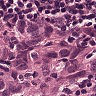
Metastatic tissue present: yes